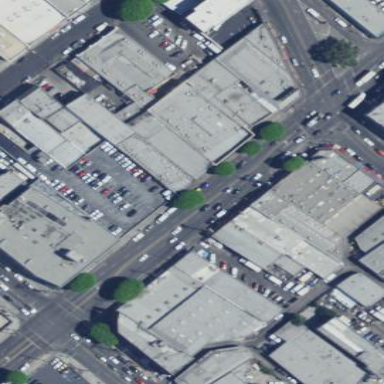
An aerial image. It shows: Retail building.